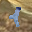
Label: 1